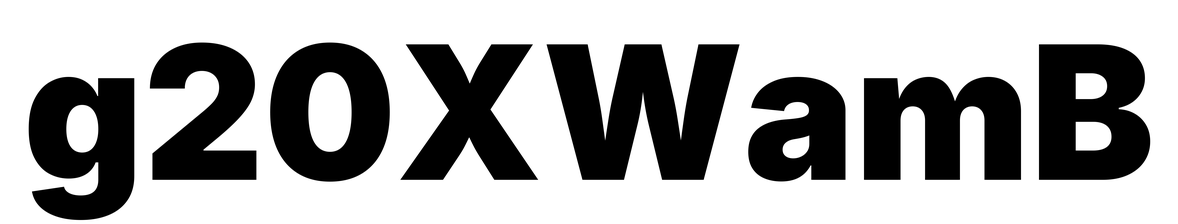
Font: Inter_Black